【题型】选择题　【知识点】解析几何　【难度】easy
若直线$x+y-1=0$上的每一点都在曲线$C$上，但$x+y-1=0$不是曲线$C$的方程，则满足该条件的曲线方程有（\quad）
A. $|x+y-1|=0$ \qquad\qquad\qquad\qquad\qquad B. $(x+y-1)(x+y+1)=0$
C. $(x+y-1)(x^2+y^2+1)=0$ \qquad\qquad D. $|x|+|y|-1=0$
【解答】
\raggedright
\textbf{【答案】}B
\textbf{【难度】}0.94
\textbf{【知识点】}由方程研究曲线的性质
\textbf{【分析】}对于A和C，等价于$x+y-1=0$；对于D，画出$|x|+|y|-1=0$的图象，存在直线$x+y-1=0$上的点不在曲线$C$上，即可得出答案.
\textbf{【详解】}对于A和C，等价于$x+y-1=0$，即是曲线$C$的方程，
对于D，图象如下图，存在直线$x+y-1=0$上的点不在曲线$C$上，不符合题意.

故选：B
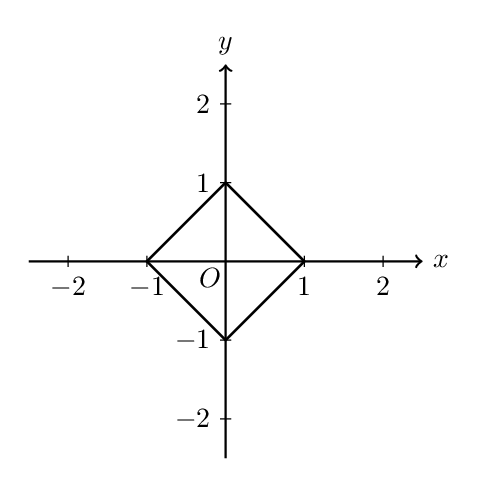